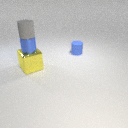
small gray rubber cylinder above small blue metal cylinder